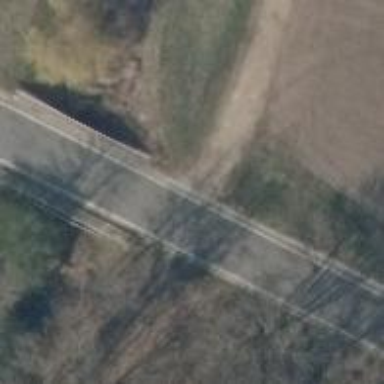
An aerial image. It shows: Tertiary road passing over bridge.